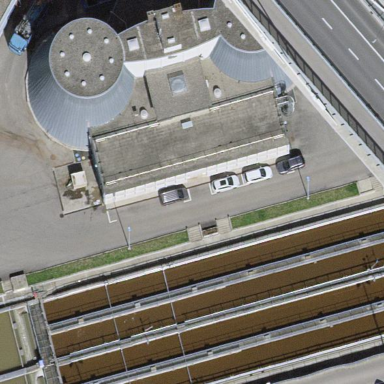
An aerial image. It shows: Building with storage tank.